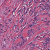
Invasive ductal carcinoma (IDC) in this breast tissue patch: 1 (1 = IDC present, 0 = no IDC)